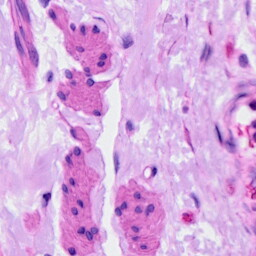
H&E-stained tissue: Ovarian